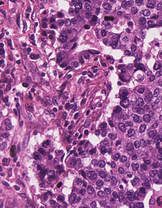
Tumor epithelial tissue: yes
Tumor-associated stroma tissue: yes
Normal tissue: no